Interaction volume radius: 5 \u00c5
Interaction volume height: 10 \u00c5
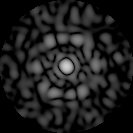
Disorder parameter: 0.8434